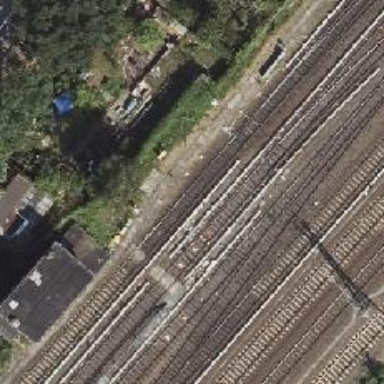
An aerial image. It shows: Light rail electrified railway.